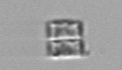
Label: Bacillariophyceae_morphotype1